Question: Cells of one of columns in my table are HTML strings. HTML is used to provide some color indication. Usually the width of the column is enough to contain the whole string. But when it is not enough then the string is nicely cut on a word boundary. This is the desired behavior. The default cell renderer is used.
I noticed that occasionally, some interaction with the table triggers the rendererer to wrap the string. As I understand, wrapping the HTML string is a normal behavior of 'JLabel' from which 'DefaultTableCellRenderer' derives. What is not clear is why is this behavior so inconsistent and what triggers its deviation. What is the reason for 'JLabel' to jump back and forth, as if its being constantly re-measured? See attached image for an example.
To solve the problem I can either add '<nobr>' to the HTML string to prevent wrapping, or use a more sophisticated renderer to render colored strings. But I wonder if there is a way to make 'JLabel' play nice.
I managed to reduce the whole case to a simple example. What I do to reproduce the issue is click various rows to change selection.

'''
import java.awt.BorderLayout;
import java.awt.Dimension;
import java.util.Locale;
import javax.swing.JFrame;
import javax.swing.JLabel;
import javax.swing.JPanel;
import javax.swing.JScrollPane;
import javax.swing.JTable;
import javax.swing.SwingUtilities;
import javax.swing.table.DefaultTableModel;
public class TestTable extends JPanel{
public TestTable() {
setLayout(new BorderLayout());
Object[][] rows = {
{ "<html><font color=red>1 Lorem ipsum</font> dolor sit amet, " +
"consectetur adipiscing elit. In lectus dolor</html>"},
{ "<html><font color=green>2 Lorem ipsum</font> dolor sit amet, " +
"consectetur adipiscing elit. In lectus dolor</html>"},
{ "<html><font color=blue>3 Lorem ipsum</font> dolor sit amet, " +
"consectetur adipiscing elit. In lectus dolor</html>"},
{ "<html><font color=red>4 Lorem ipsum</font> dolor sit amet, " +
"consectetur adipiscing elit. In lectus dolor</html>"},
{ "<html><font color=green>5 Lorem ipsum</font> dolor sit amet, " +
"consectetur adipiscing elit. In lectus dolor</html>"},
};
Object[] columns = {"Column"};
DefaultTableModel model = new DefaultTableModel(rows, columns) {
@Override
public boolean isCellEditable(int row, int column) {
return false;
}
};
JTable table = new JTable(model);
table.setRowHeight(table.getFont().getSize() * 2);
add(new JScrollPane(table));
add(new JLabel(String.format("%s, %s, JRE %s (%s)",
System.getProperty("os.name"), System.getProperty("os.arch"),
System.getProperty("java.version"), Locale.getDefault().toString())),
BorderLayout.SOUTH);
}
public Dimension getPreferredSize() {
return new Dimension(300, 200);
}
public static void main(String[] args) {
SwingUtilities.invokeLater(new Runnable() {
public void run() {
JFrame frame = new JFrame("Test");
frame.setDefaultCloseOperation(JFrame.EXIT_ON_CLOSE);
frame.setLocationByPlatform(true);
TestTable panel = new TestTable();
frame.add(panel);
frame.pack();
frame.setVisible(true);
}
});
}
}
'''
My environment is Java 7 Win 7 x64, also tested with Java 6 and 8 and it looks the same.
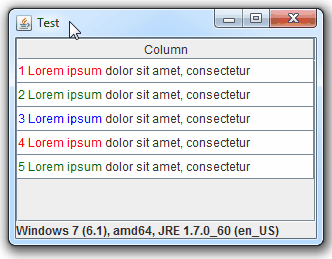
Answer: The core problem is the way that the 'JLabel' (which the 'DefaultTableCellRenderer' is using) is trying to format the HTML, it's allowing the HTML to wrap when it's available width is to short to accommodate the text. This is the default behaviour for 'JLabel'
Why this seems to only happen after the cell is selected is one of those wonderful mysterious of Swing...cause it "should" be happening all the time...
One solution might be to use a layout manager which will prevent (or discourage) the 'JLabel' from wrapping at the "available" width point...This, however, would require to provide your own 'TableCellRenderer', for example...

'''
import java.awt.BorderLayout;
import java.awt.Color;
import java.awt.Component;
import java.awt.Dimension;
import java.awt.FlowLayout;
import java.util.Locale;
import javax.swing.JFrame;
import javax.swing.JLabel;
import javax.swing.JPanel;
import javax.swing.JScrollPane;
import javax.swing.JTable;
import javax.swing.SwingUtilities;
import javax.swing.UIManager;
import javax.swing.border.Border;
import javax.swing.border.EmptyBorder;
import javax.swing.table.DefaultTableCellRenderer;
import javax.swing.table.DefaultTableModel;
import javax.swing.table.TableCellRenderer;
import sun.swing.DefaultLookup;
public class TestTable extends JPanel {
public TestTable() {
setLayout(new BorderLayout());
Object[][] rows = {
{"<html><font color=red>1 Lorem ipsum</font> dolor sit amet, "
+ "consectetur adipiscing elit. In lectus dolor</html>"},
{"<html><font color=green>2 Lorem ipsum</font> dolor sit amet, "
+ "consectetur adipiscing elit. In lectus dolor</html>"},
{"<html><font color=blue>3 Lorem ipsum</font> dolor sit amet, "
+ "consectetur adipiscing elit. In lectus dolor</html>"},
{"<html><font color=red>4 Lorem ipsum</font> dolor sit amet, "
+ "consectetur adipiscing elit. In lectus dolor</html>"},
{"<html><font color=green>5 Lorem ipsum</font> dolor sit amet, "
+ "consectetur adipiscing elit. In lectus dolor</html>"},};
Object[] columns = {"Column"};
DefaultTableModel model = new DefaultTableModel(rows, columns) {
@Override
public boolean isCellEditable(int row, int column) {
return false;
}
};
JTable table = new JTable(model);
table.setDefaultRenderer(Object.class, new HTMLRenderer());
table.setRowHeight(table.getFont().getSize() * 2);
add(new JScrollPane(table));
add(new JLabel(String.format("%s, %s, JRE %s (%s)",
System.getProperty("os.name"), System.getProperty("os.arch"),
System.getProperty("java.version"), Locale.getDefault().toString())),
BorderLayout.SOUTH);
}
public Dimension getPreferredSize() {
return new Dimension(300, 200);
}
public static class HTMLRenderer extends JPanel implements TableCellRenderer {
private JLabel label;
private static final Border SAFE_NO_FOCUS_BORDER = new EmptyBorder(1, 1, 1, 1);
private static final Border DEFAULT_NO_FOCUS_BORDER = new EmptyBorder(1, 1, 1, 1);
protected static Border noFocusBorder = DEFAULT_NO_FOCUS_BORDER;
public HTMLRenderer() {
label = new DefaultTableCellRenderer();
// setOpaque(false);
setLayout(new FlowLayout(FlowLayout.LEFT, 0, 0));
add(label);
}
@Override
public Component getTableCellRendererComponent(JTable table, Object value, boolean isSelected, boolean hasFocus, int row, int column) {
if (table == null) {
return this;
}
Color fg = null;
Color bg = null;
JTable.DropLocation dropLocation = table.getDropLocation();
if (dropLocation != null
&& !dropLocation.isInsertRow()
&& !dropLocation.isInsertColumn()
&& dropLocation.getRow() == row
&& dropLocation.getColumn() == column) {
fg = UIManager.getColor("Table.dropCellForeground");
bg = UIManager.getColor("Table.dropCellBackground");
isSelected = true;
}
if (isSelected) {
super.setForeground(fg == null ? table.getSelectionForeground()
: fg);
super.setBackground(bg == null ? table.getSelectionBackground()
: bg);
} else {
Color background = table.getBackground();
if (background == null || background instanceof javax.swing.plaf.UIResource) {
Color alternateColor = UIManager.getColor("Table.alternateRowColor");
if (alternateColor != null && row % 2 != 0) {
background = alternateColor;
}
}
super.setForeground(table.getForeground());
super.setBackground(background);
}
setFont(table.getFont());
if (hasFocus) {
Border border = null;
if (isSelected) {
border = UIManager.getBorder("Table.focusSelectedCellHighlightBorder");
}
if (border == null) {
border = UIManager.getBorder("Table.focusCellHighlightBorder");
}
setBorder(border);
if (!isSelected && table.isCellEditable(row, column)) {
Color col;
col = UIManager.getColor("Table.focusCellForeground");
if (col != null) {
super.setForeground(col);
}
col = UIManager.getColor("Table.focusCellBackground");
if (col != null) {
super.setBackground(col);
}
}
} else {
setBorder(getNoFocusBorder());
}
label.setText(value == null ? "" : value.toString());
return this;
}
protected Border getNoFocusBorder() {
Border border = UIManager.getBorder("Table.cellNoFocusBorder");
if (System.getSecurityManager() != null) {
if (border != null) return border;
return SAFE_NO_FOCUS_BORDER;
} else if (border != null) {
if (noFocusBorder == null || noFocusBorder == DEFAULT_NO_FOCUS_BORDER) {
return border;
}
}
return noFocusBorder;
}
}
public static void main(String[] args) {
SwingUtilities.invokeLater(new Runnable() {
public void run() {
JFrame frame = new JFrame("Test");
frame.setDefaultCloseOperation(JFrame.EXIT_ON_CLOSE);
frame.setLocationByPlatform(true);
TestTable panel = new TestTable();
frame.add(panel);
frame.pack();
frame.setVisible(true);
}
});
}
}
'''
I had a nice dig through the 'JTable' and 'BasicTableUI' code and the 'TableCellRenderer' component is been "sized" to the requirements of the individual cell, meaning that when the 'JLabel' is rendered, it is automatically wrapping the text without consideration, why this then causes issues with the layout may have to do with the fact that the default 'verticalAlignment'...
Another alternative might be to set the 'verticalAlignment' to 'JLabel.TOP' of a 'DefaultTableCellRenderer', which is backed by a 'JLabel', for example...

'''
import java.awt.BorderLayout;
import java.awt.Color;
import java.awt.Component;
import java.awt.Dimension;
import java.awt.FlowLayout;
import java.util.Locale;
import javax.swing.JFrame;
import javax.swing.JLabel;
import javax.swing.JPanel;
import javax.swing.JScrollPane;
import javax.swing.JTable;
import javax.swing.SwingUtilities;
import javax.swing.UIManager;
import javax.swing.border.Border;
import javax.swing.border.EmptyBorder;
import javax.swing.table.DefaultTableCellRenderer;
import javax.swing.table.DefaultTableModel;
import javax.swing.table.TableCellRenderer;
public class TestTable extends JPanel {
public TestTable() {
setLayout(new BorderLayout());
Object[][] rows = {
{"<html><font color=red>1 Lorem ipsum</font> dolor sit amet, "
+ "consectetur adipiscing elit. In lectus dolor</html>"},
{"<html><font color=green>2 Lorem ipsum</font> dolor sit amet, "
+ "consectetur adipiscing elit. In lectus dolor</html>"},
{"<html><font color=blue>3 Lorem ipsum</font> dolor sit amet, "
+ "consectetur adipiscing elit. In lectus dolor</html>"},
{"<html><font color=red>4 Lorem ipsum</font> dolor sit amet, "
+ "consectetur adipiscing elit. In lectus dolor</html>"},
{"<html><font color=green>5 Lorem ipsum</font> dolor sit amet, "
+ "consectetur adipiscing elit. In lectus dolor</html>"},};
Object[] columns = {"Column"};
DefaultTableModel model = new DefaultTableModel(rows, columns) {
@Override
public boolean isCellEditable(int row, int column) {
return false;
}
};
JTable table = new JTable(model);
table.setDefaultRenderer(Object.class, new HTMLRenderer());
table.setRowHeight(table.getFont().getSize() * 2);
add(new JScrollPane(table));
add(new JLabel(String.format("%s, %s, JRE %s (%s)",
System.getProperty("os.name"), System.getProperty("os.arch"),
System.getProperty("java.version"), Locale.getDefault().toString())),
BorderLayout.SOUTH);
}
public Dimension getPreferredSize() {
return new Dimension(300, 200);
}
public static class HTMLRenderer extends DefaultTableCellRenderer {
@Override
public Component getTableCellRendererComponent(JTable table, Object value, boolean isSelected, boolean hasFocus, int row, int column) {
Component comp = super.getTableCellRendererComponent(table, value, isSelected, hasFocus, row, column);
setVerticalAlignment(JLabel.TOP);
return comp;
}
}
public static void main(String[] args) {
SwingUtilities.invokeLater(new Runnable() {
public void run() {
JFrame frame = new JFrame("Test");
frame.setDefaultCloseOperation(JFrame.EXIT_ON_CLOSE);
frame.setLocationByPlatform(true);
TestTable panel = new TestTable();
frame.add(panel);
frame.pack();
frame.setVisible(true);
}
});
}
}
'''
But this will come down to your individual needs...